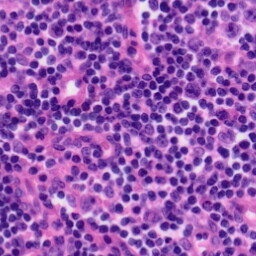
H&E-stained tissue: Tonsil